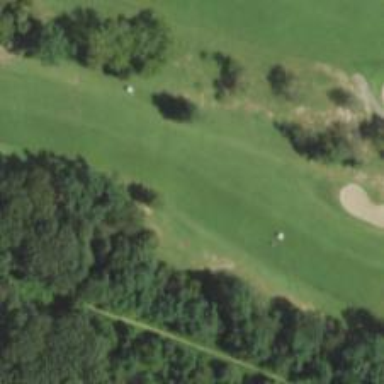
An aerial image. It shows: View of golf hole.